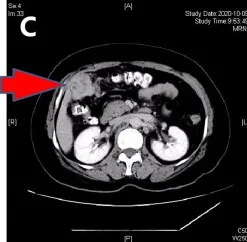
After sintilimab treatment.
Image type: radiology (ct)